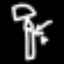
Label: pencil